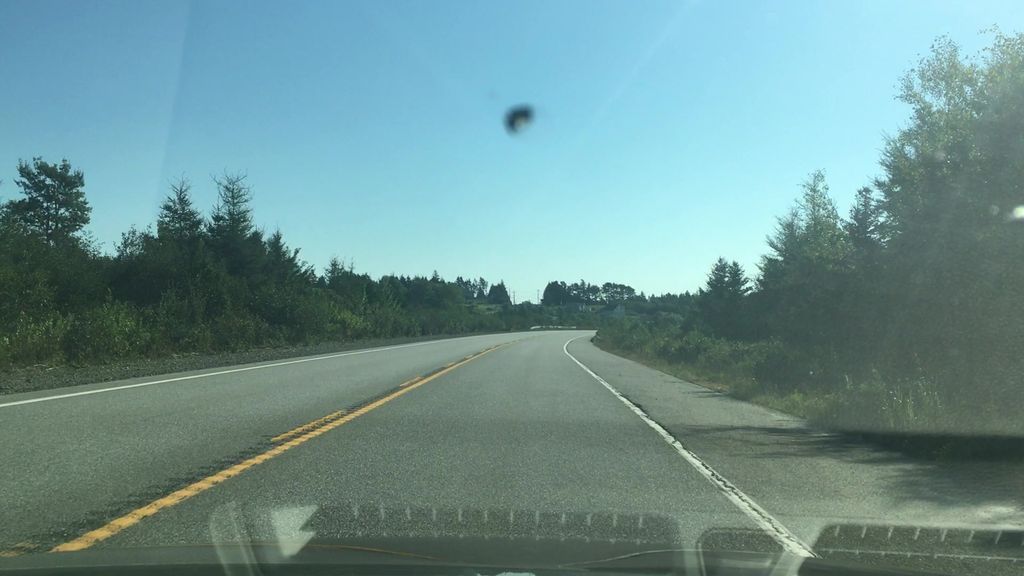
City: halifax